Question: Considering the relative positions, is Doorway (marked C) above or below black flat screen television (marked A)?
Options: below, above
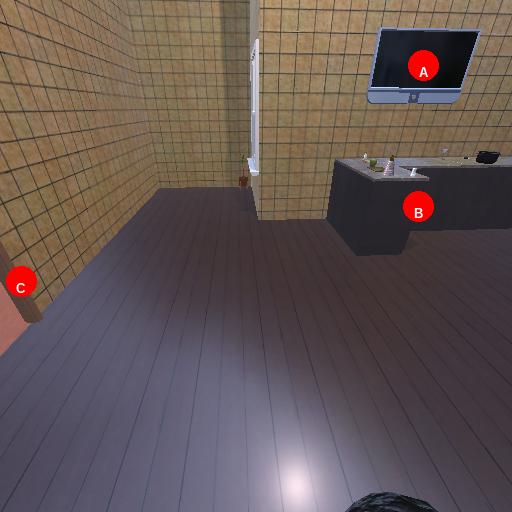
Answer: below